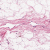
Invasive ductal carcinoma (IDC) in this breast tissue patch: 0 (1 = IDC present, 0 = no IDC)